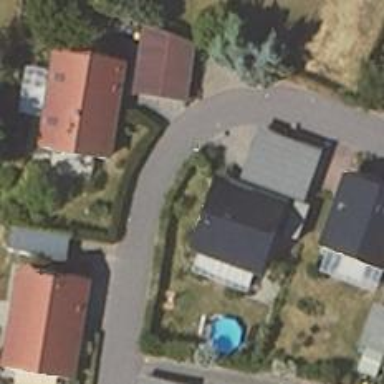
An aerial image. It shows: Living street.